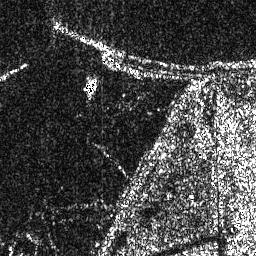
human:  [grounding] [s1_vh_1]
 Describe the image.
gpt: In the satellite image, there is  <ref>1 small ship </ref> <box>[[31, 28, 38, 39, 0]]</box> located at center.